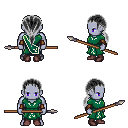
a pixel art fantasy rpg character, male body template, dark elf, purple skin, sash dress, metal pants, gray ponytail hairstyle, leather bracers, maroon shoes, spear, four views (front, back, left, right), 2x2 character sprite sheet, small pixel art, hard edges, no anti-aliasing